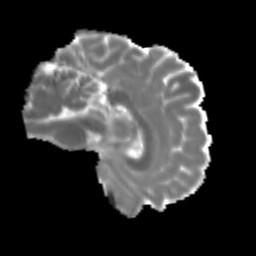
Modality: MD
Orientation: sagittal
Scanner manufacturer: siemens
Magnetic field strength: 3 T
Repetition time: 3.6 s
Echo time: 0.092 s